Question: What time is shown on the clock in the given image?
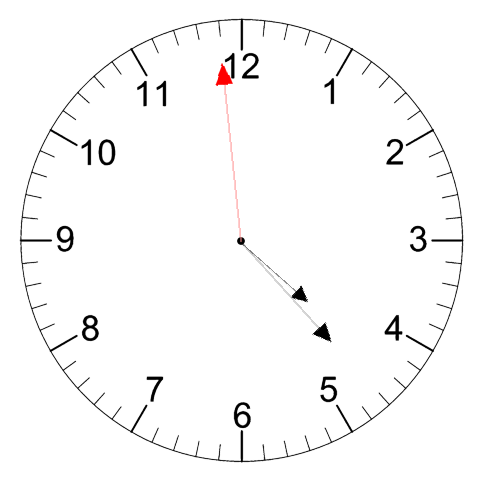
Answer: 04:22:59